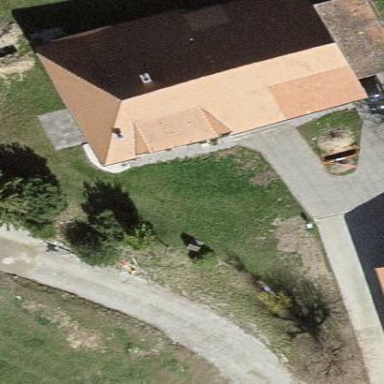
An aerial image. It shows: Farm building.